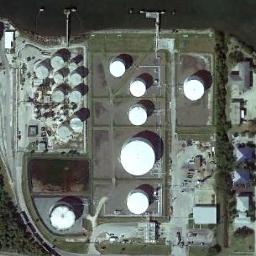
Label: storage_tank